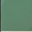
Piece: xx